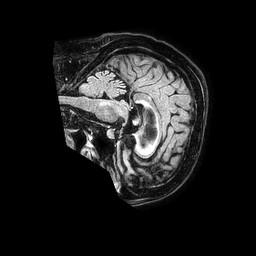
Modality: FLAIR
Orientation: sagittal
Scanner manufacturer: philips
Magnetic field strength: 1.5 T
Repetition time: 4.8 s
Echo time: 0.3 s